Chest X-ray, PA view. Patient: 54 years old, sex M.
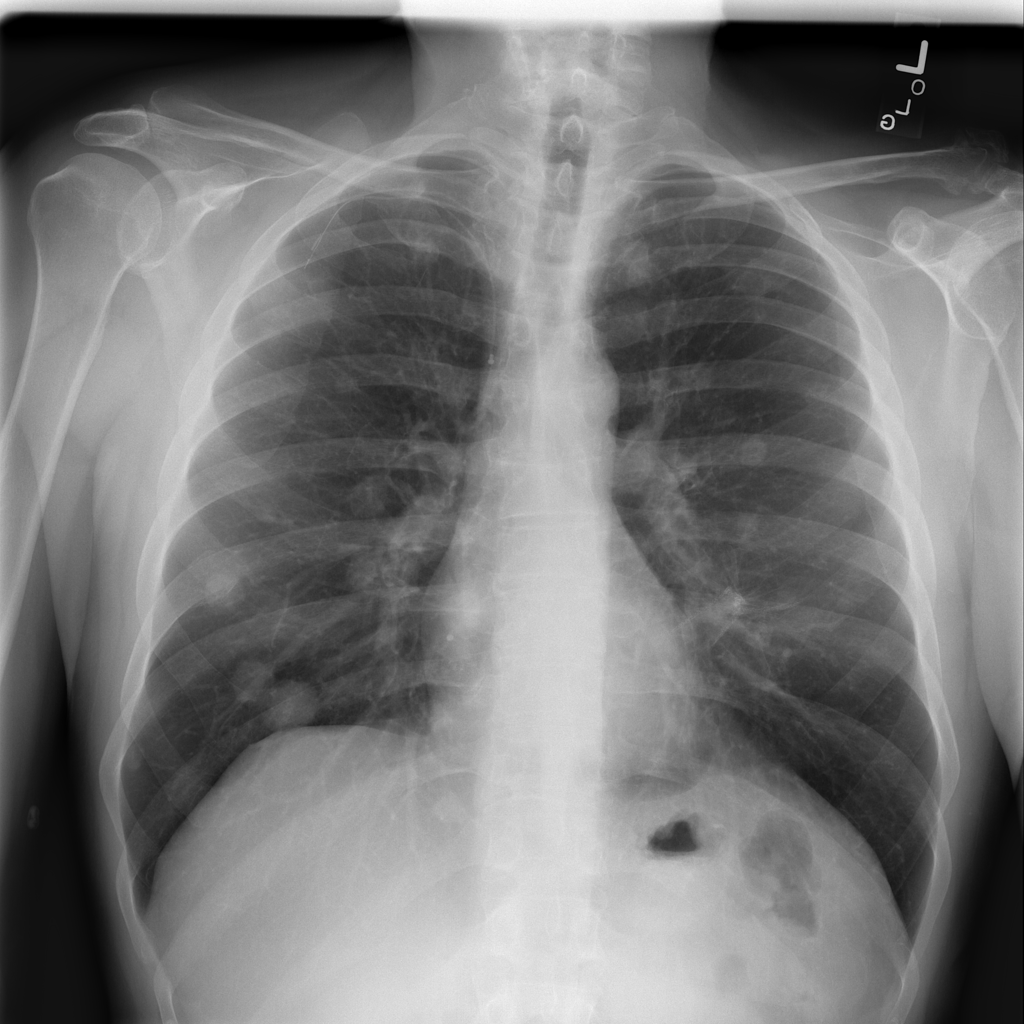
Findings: Nodule